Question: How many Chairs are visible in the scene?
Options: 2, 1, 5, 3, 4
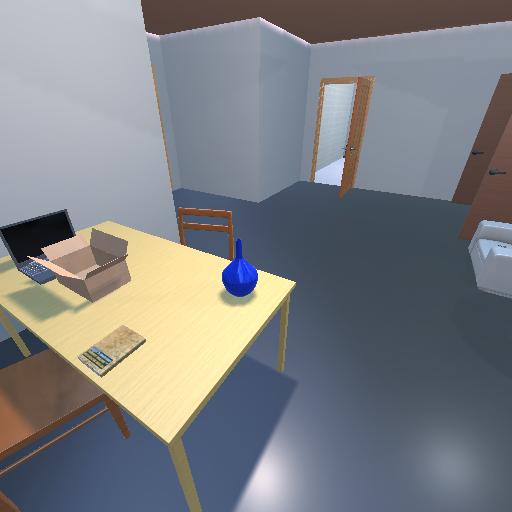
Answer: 2